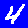
Digit: 4